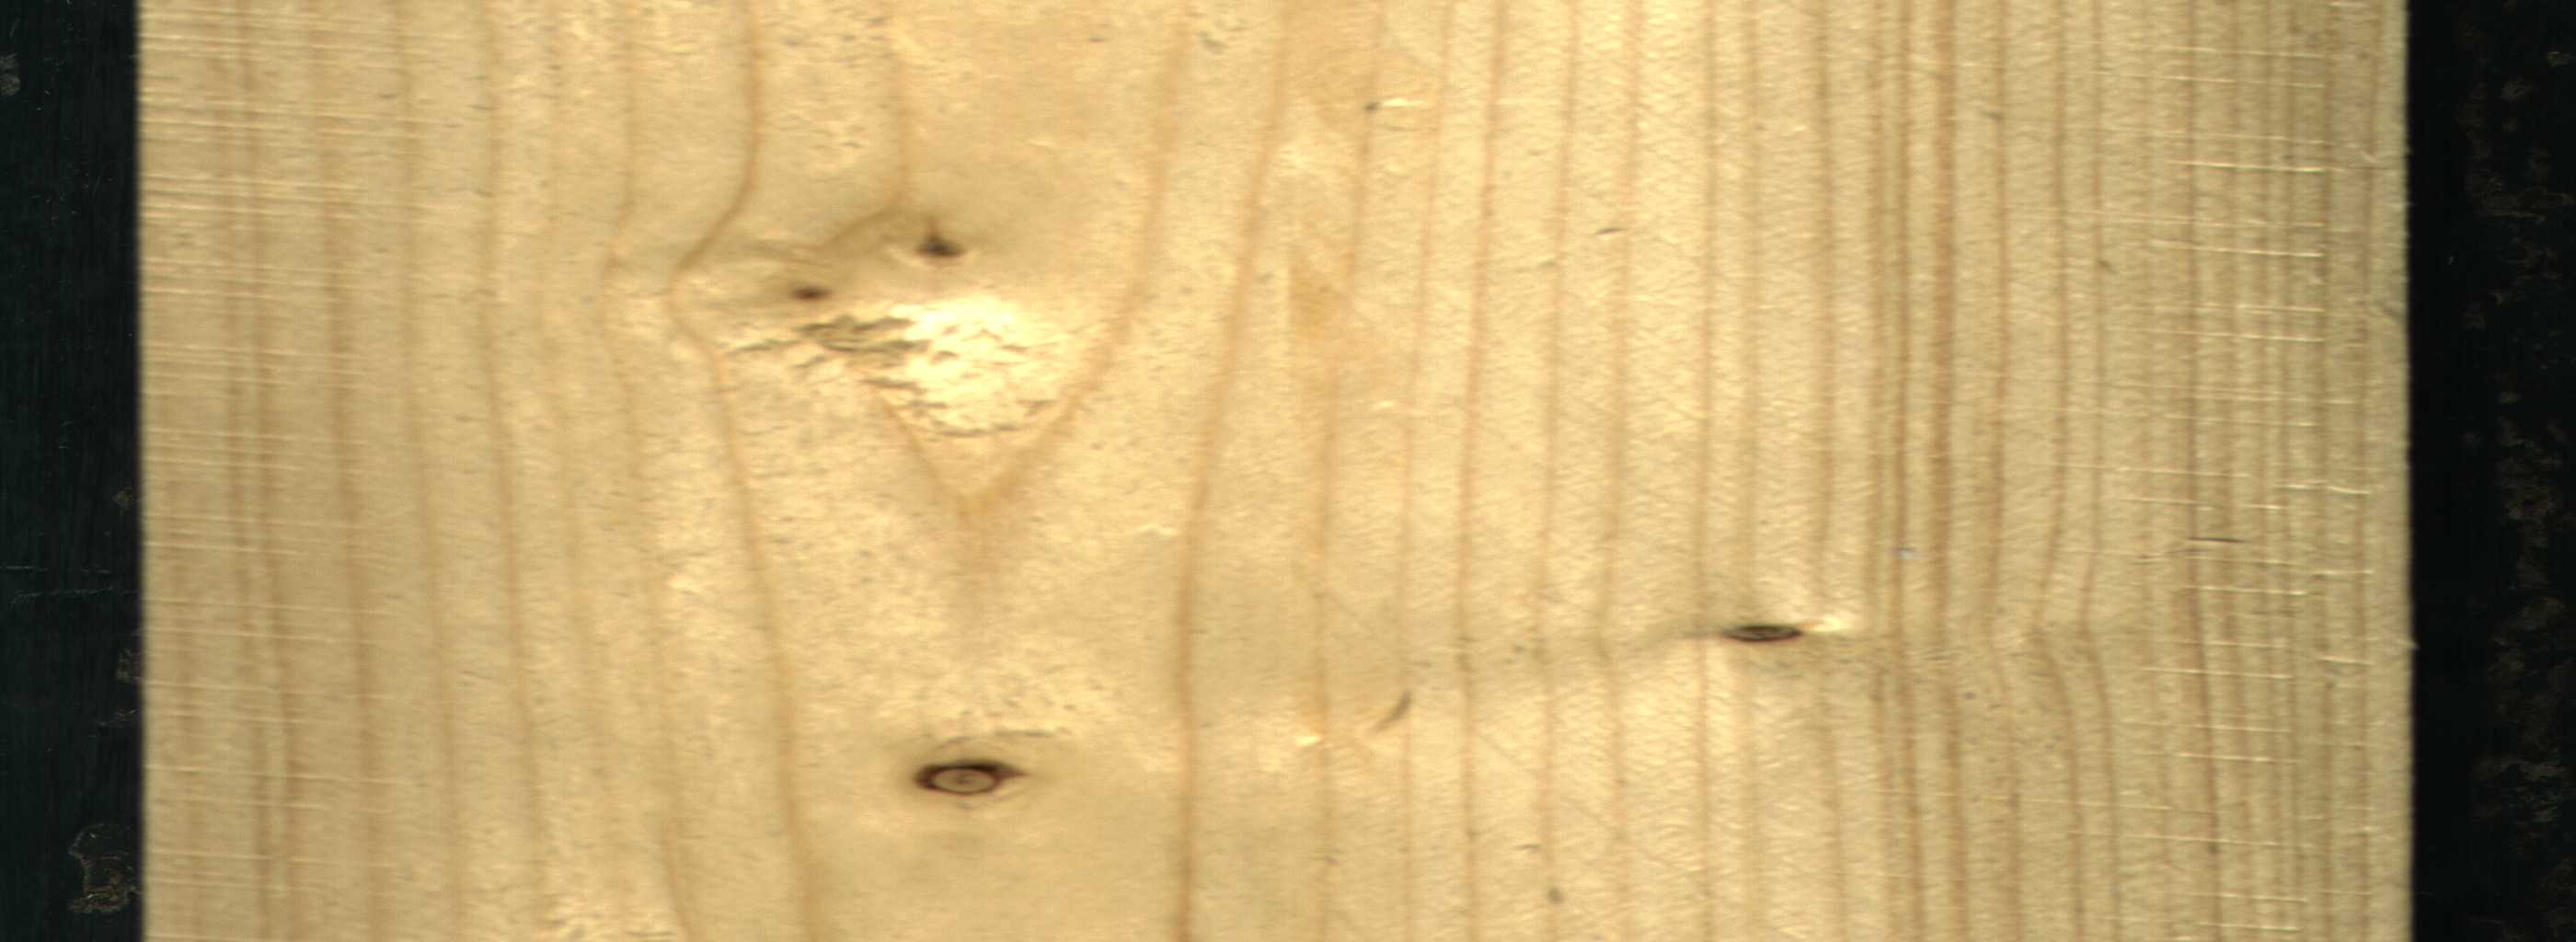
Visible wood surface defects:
Dead_Knot
Live_Knot
Live_Knot
Live_Knot